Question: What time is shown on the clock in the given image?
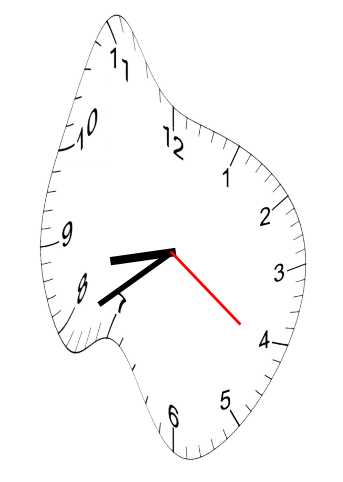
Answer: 08:39:21